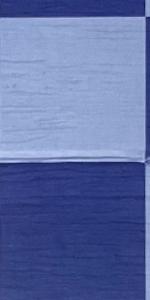
Label: Empty